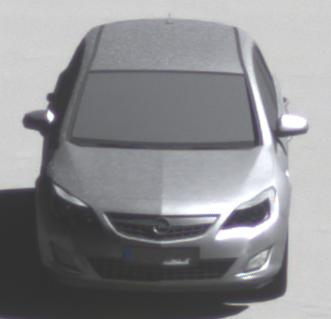
Make: Opel
Model: Astra 1.4 ecoFlex
Detailed model: Astra (J)
Model produced from: 2009/12
Model produced until: 2010/12
Doors: 5
Color: white
Road condition: dry road
Daytime: morning or afternoon
Contrast: high contrast